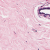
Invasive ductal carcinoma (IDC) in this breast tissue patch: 0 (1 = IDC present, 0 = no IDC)